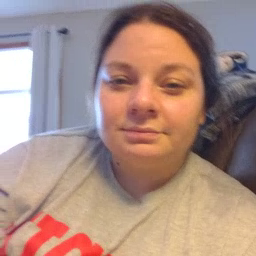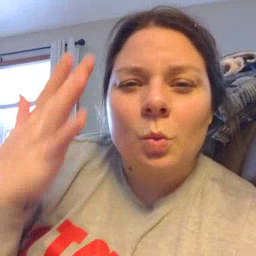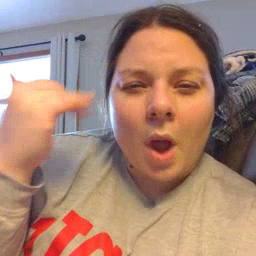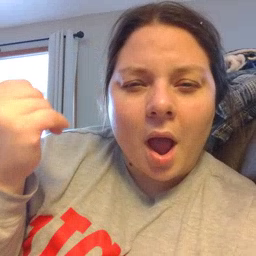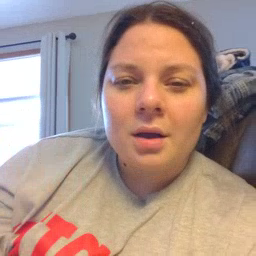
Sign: why